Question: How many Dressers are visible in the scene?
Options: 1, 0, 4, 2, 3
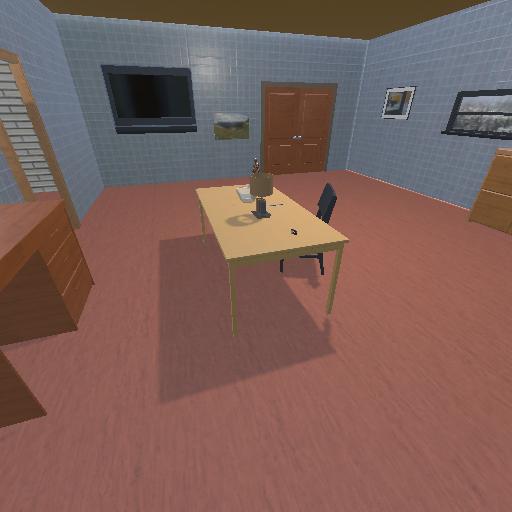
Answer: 1